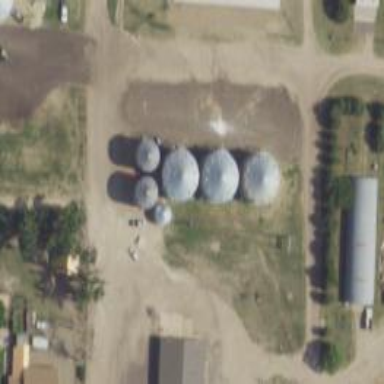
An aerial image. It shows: Storage tank with man-made structure.